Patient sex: M
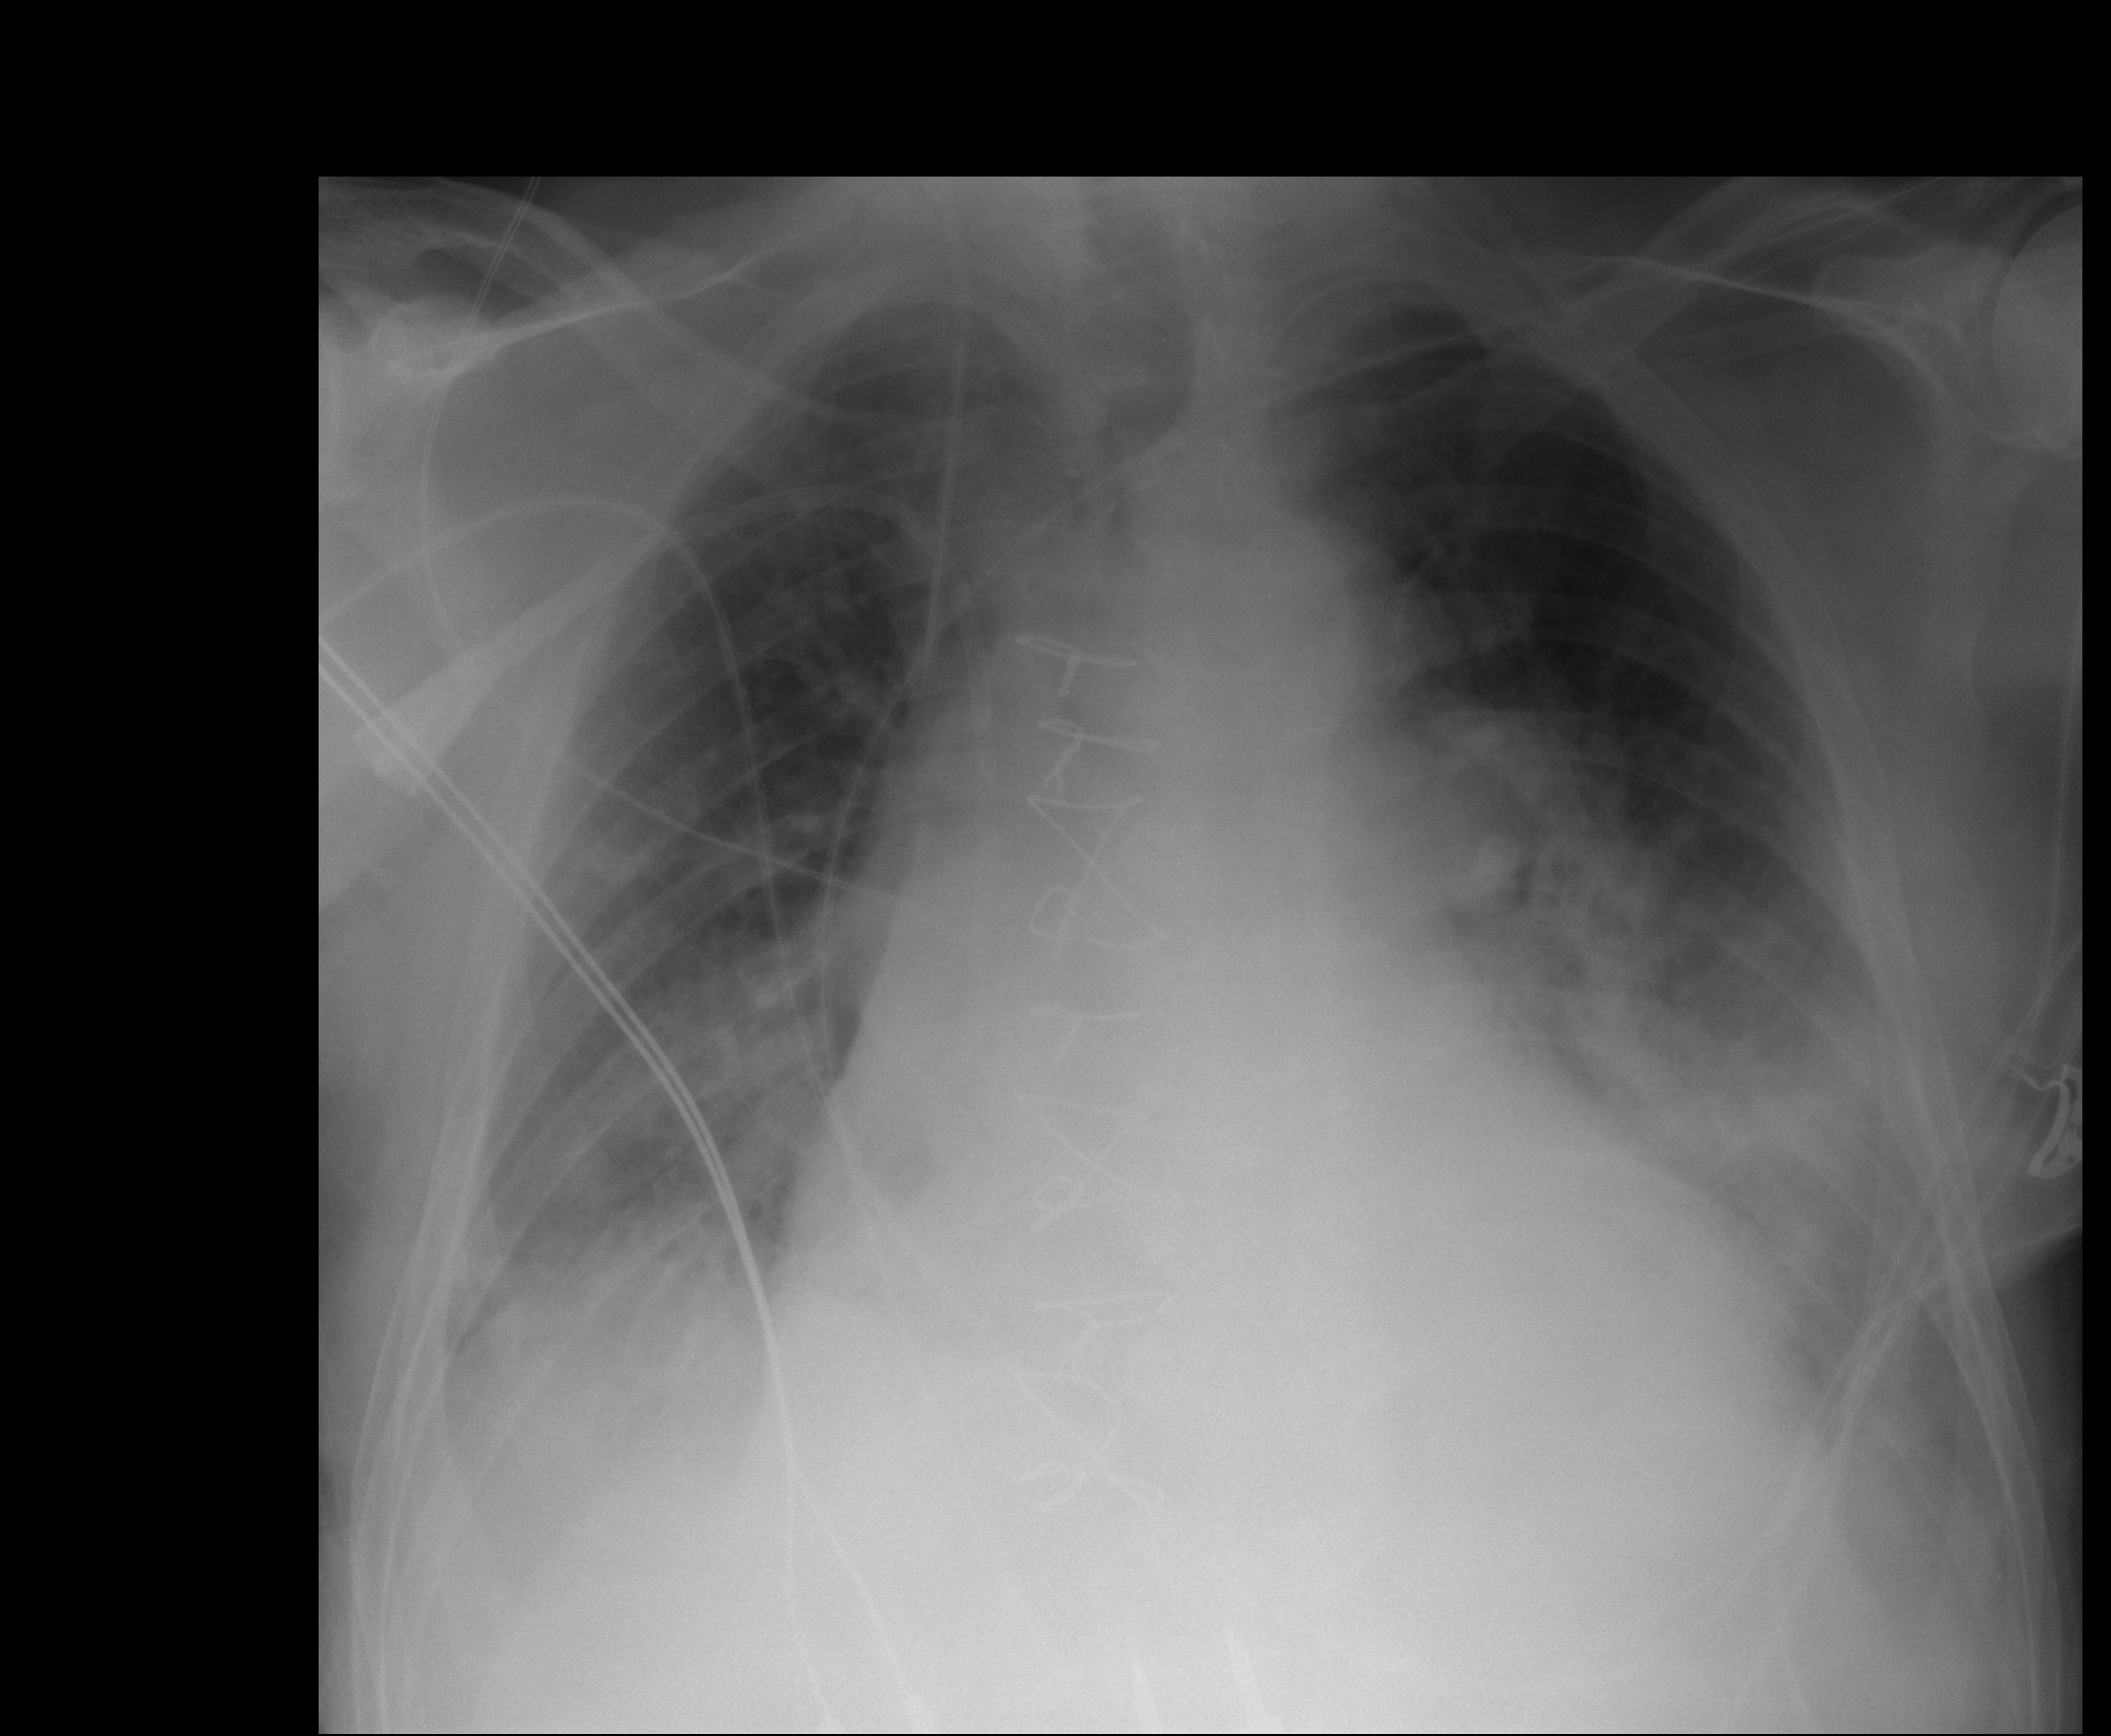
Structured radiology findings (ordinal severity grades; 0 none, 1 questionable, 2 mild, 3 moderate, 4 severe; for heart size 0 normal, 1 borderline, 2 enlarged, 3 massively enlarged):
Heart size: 2
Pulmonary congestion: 2
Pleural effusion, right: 2
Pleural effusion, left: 2
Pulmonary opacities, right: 2
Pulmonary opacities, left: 2
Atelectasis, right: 2
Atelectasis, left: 2